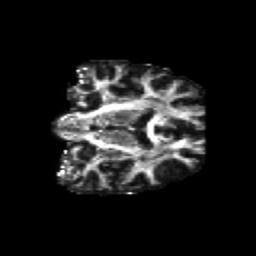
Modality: FA
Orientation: coronal
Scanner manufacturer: siemens
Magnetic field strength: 3 T
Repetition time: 6.8 s
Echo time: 0.093 s